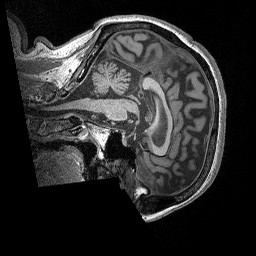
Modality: T1w
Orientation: sagittal
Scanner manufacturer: siemens
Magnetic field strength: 3 T
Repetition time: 2.3 s
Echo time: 0.00298 s